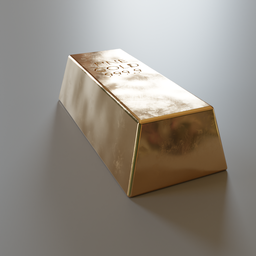
Label: mechanical